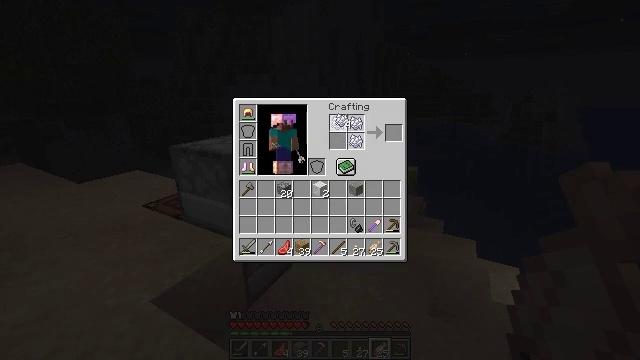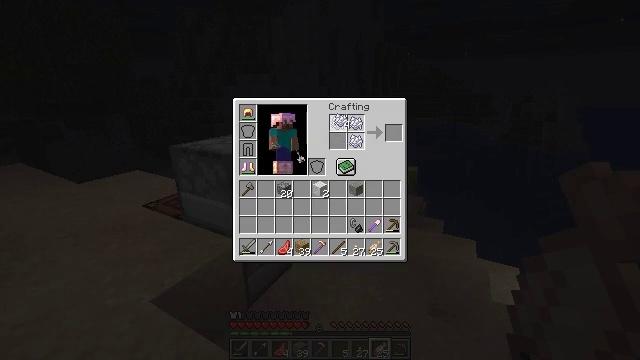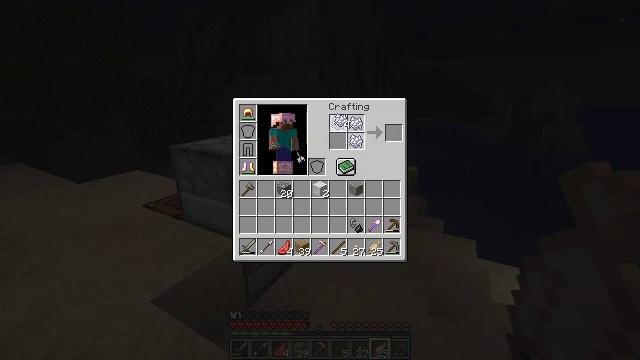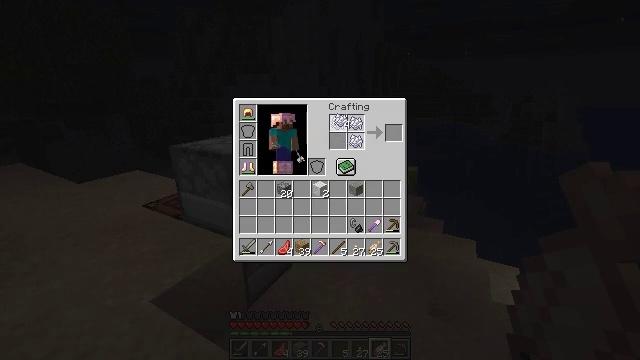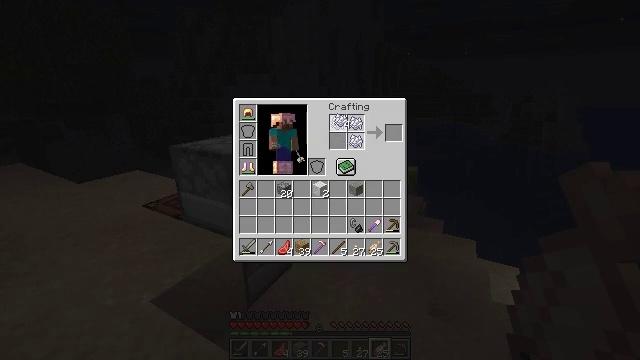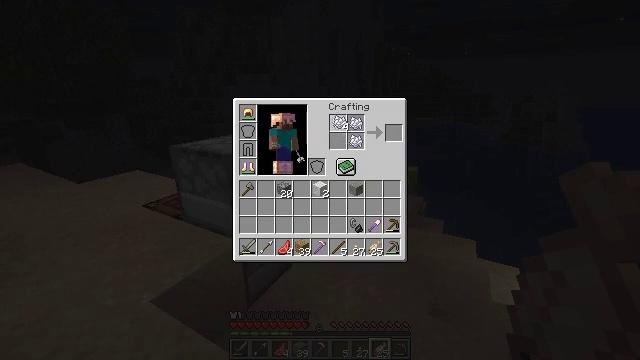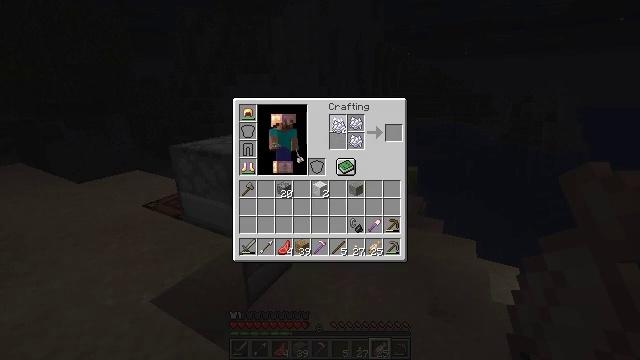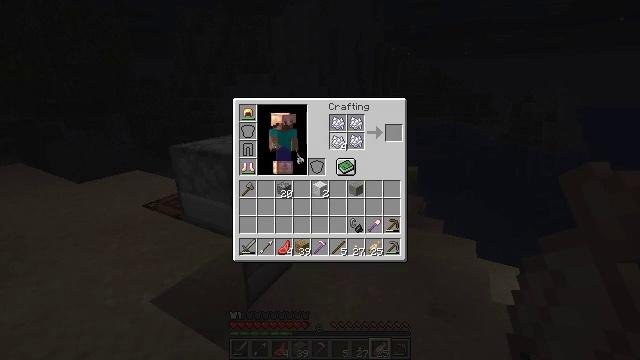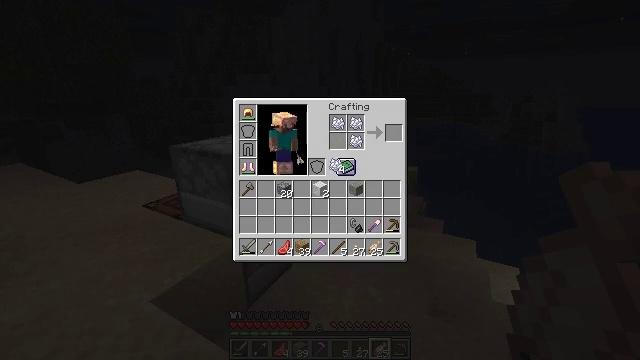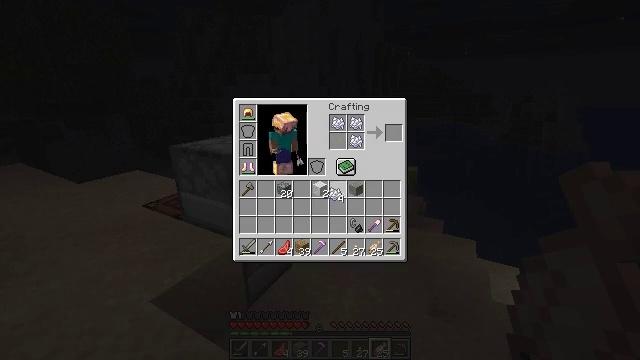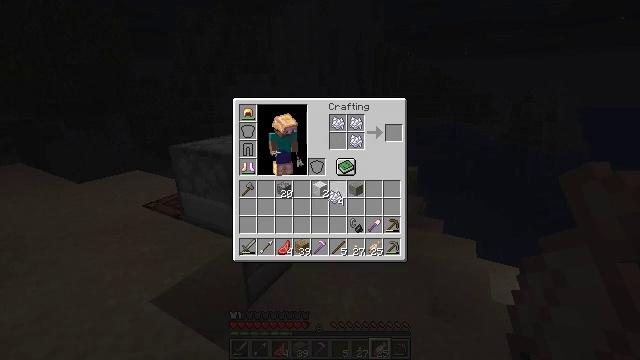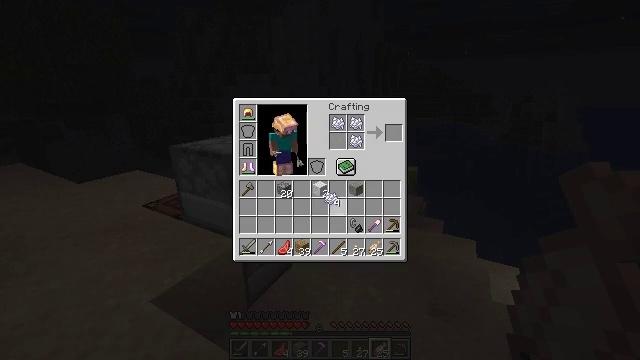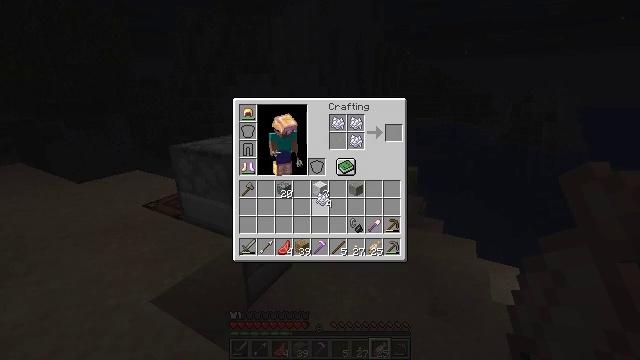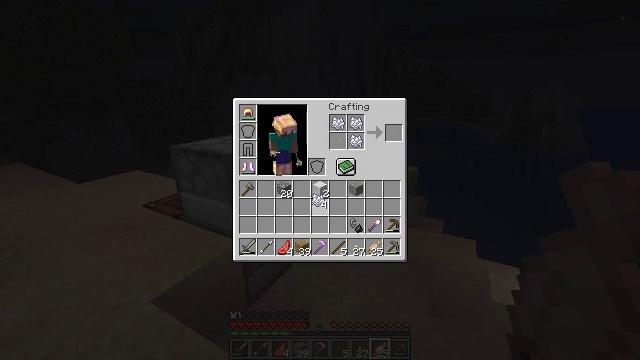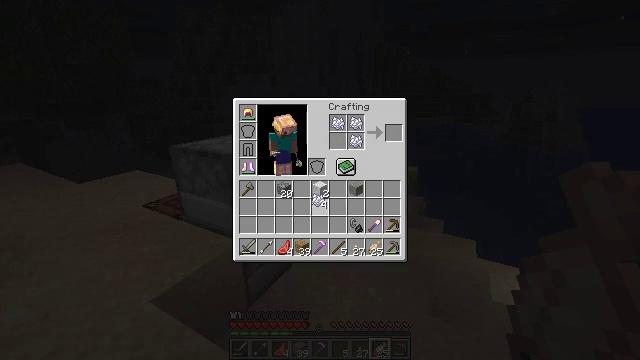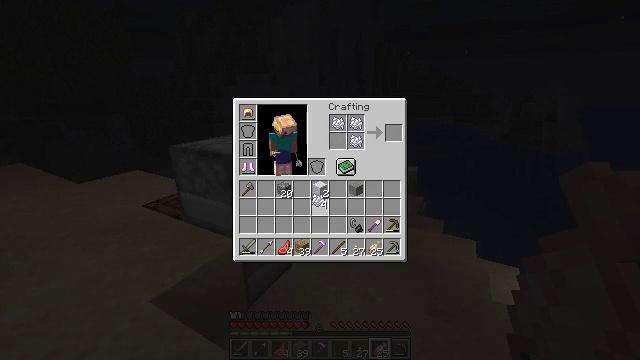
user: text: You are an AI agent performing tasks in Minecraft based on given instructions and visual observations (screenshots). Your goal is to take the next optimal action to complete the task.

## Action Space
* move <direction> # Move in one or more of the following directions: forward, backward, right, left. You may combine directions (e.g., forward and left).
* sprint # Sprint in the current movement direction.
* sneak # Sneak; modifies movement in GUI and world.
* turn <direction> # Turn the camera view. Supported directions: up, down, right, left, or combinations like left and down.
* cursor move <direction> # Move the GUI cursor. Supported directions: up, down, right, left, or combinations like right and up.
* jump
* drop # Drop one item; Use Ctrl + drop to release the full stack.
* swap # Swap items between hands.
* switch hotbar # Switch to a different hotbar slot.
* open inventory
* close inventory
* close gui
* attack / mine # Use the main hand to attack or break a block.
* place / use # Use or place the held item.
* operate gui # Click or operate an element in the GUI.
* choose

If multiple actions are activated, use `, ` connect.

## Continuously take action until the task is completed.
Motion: motion action
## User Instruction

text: Combine materials for white dye.
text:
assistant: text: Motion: choose
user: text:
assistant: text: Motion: choose
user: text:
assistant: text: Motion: choose
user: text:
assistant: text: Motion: choose
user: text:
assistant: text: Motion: no_op
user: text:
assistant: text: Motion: no_op
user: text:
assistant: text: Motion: cursor move down
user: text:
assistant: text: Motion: cursor move down
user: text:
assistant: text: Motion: cursor move down
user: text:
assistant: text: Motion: no_op
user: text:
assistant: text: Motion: no_op
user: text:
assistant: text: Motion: cursor move left
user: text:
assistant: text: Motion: no_op
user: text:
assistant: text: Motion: no_op
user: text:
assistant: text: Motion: operate gui
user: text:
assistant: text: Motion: operate gui
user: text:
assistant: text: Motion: operate gui
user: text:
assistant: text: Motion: no_op
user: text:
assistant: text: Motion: no_op
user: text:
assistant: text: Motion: no_op
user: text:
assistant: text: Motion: no_op
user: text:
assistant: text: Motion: no_op
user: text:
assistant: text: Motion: no_op
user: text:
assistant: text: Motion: cursor move left
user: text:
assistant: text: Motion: no_op
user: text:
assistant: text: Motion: no_op
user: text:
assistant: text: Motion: no_op
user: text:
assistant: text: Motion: cursor move down
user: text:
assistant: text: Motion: cursor move right
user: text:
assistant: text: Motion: cursor move right